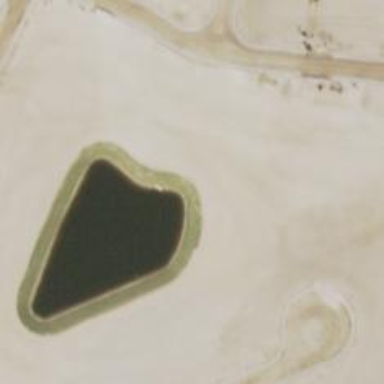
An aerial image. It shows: Reservoir of water.